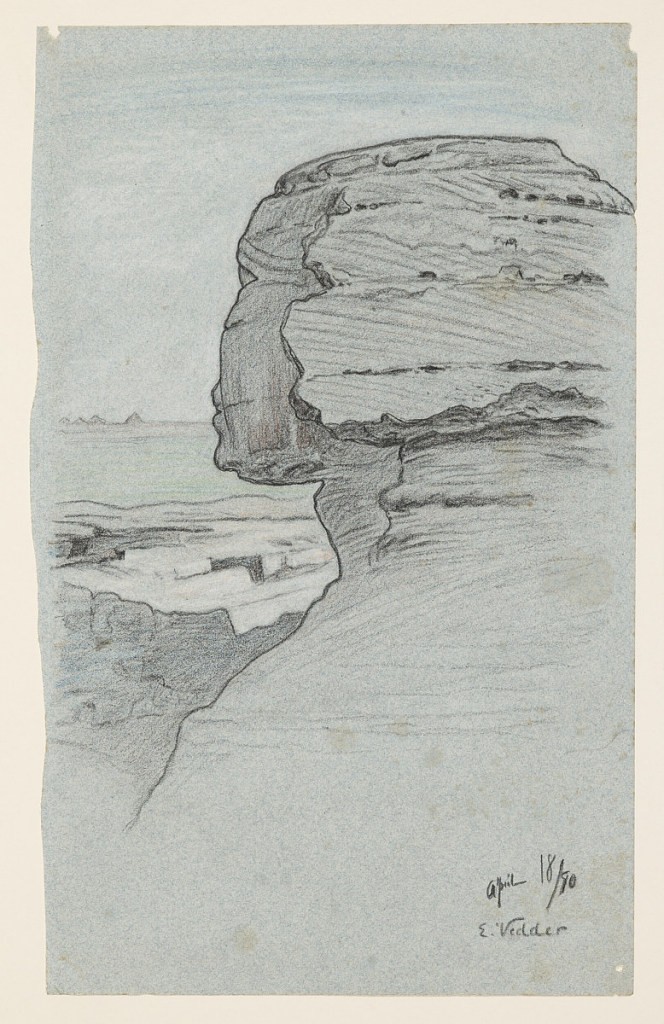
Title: The Sphinx, Egypt
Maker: Elihu Vedder, American, 1836 – 1923
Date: April 18, 1890
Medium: Pastel crayons on blue-gray wove paper
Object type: Drawing
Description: In the foreground, the head of the sphinx, shown in profile. In the distance, left, the pyramids of Abousir.